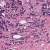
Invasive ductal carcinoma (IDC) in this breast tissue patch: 1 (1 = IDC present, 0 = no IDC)